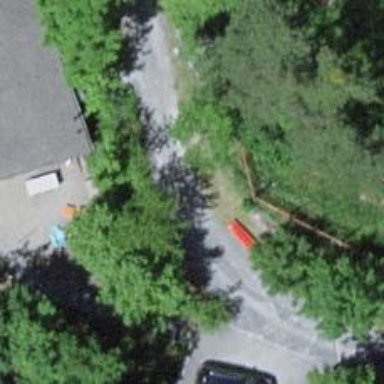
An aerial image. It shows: Red bench.